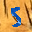
Label: 5